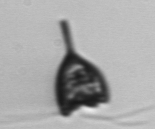
Label: Pyramimonas_longicauda